Aerial crown-view tile of a tropical tree (Barro Colorado Island, Panama), acquired 20250124:
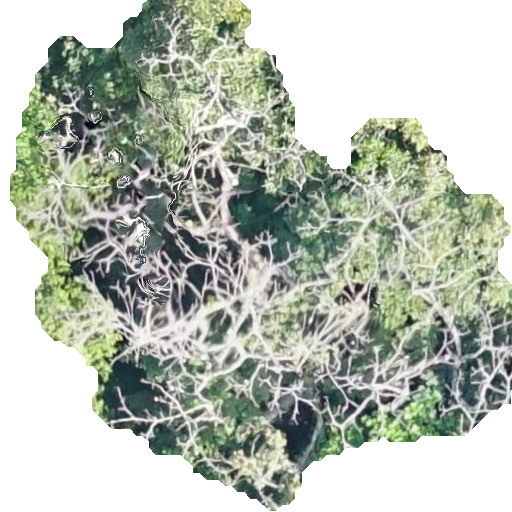
Species: Pseudobombax septenatum
GBIF accepted scientific name: Pseudobombax septenatum
Crown area: 254.483 m²